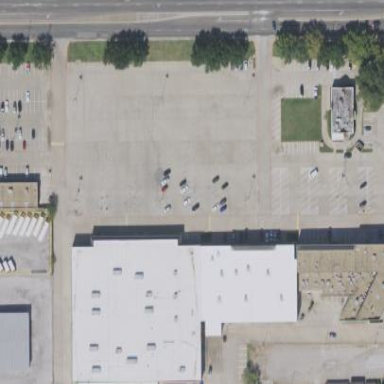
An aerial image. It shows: Retail area.